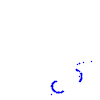
Particle: proton